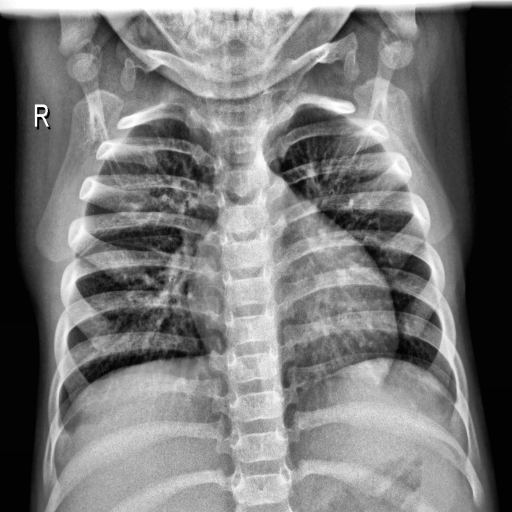
Finding: NORMAL